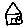
Label: house